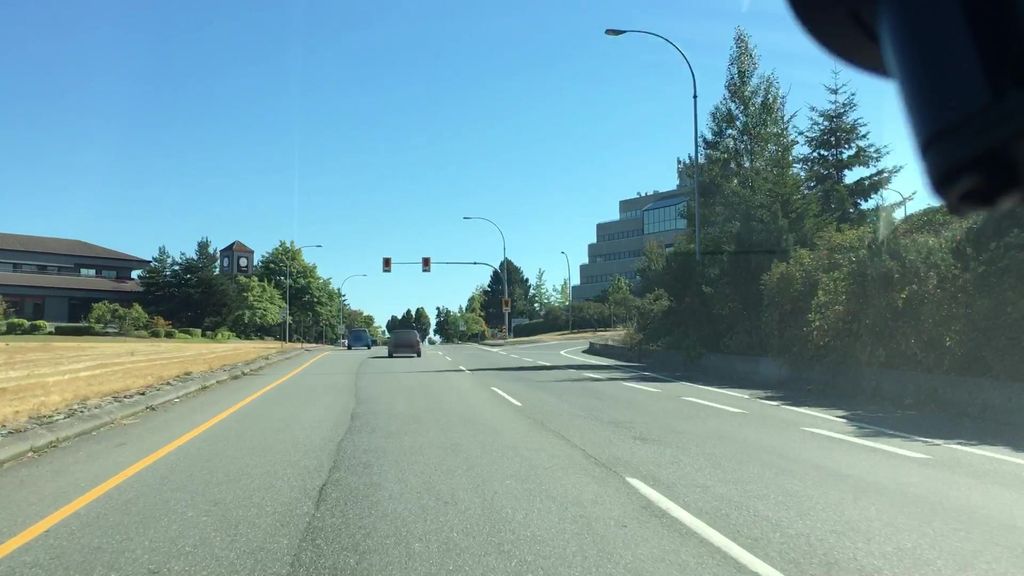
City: victoria